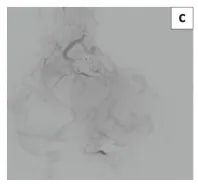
(c) Onyx cast following the slow injection of concentrated onyx.
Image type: radiology (mri)